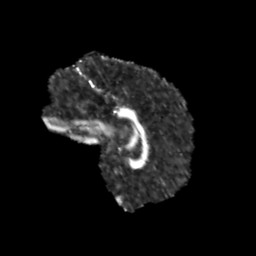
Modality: FA
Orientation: sagittal
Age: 10
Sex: female
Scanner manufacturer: siemens
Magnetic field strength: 3 T
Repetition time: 3.8 s
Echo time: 0.07 s